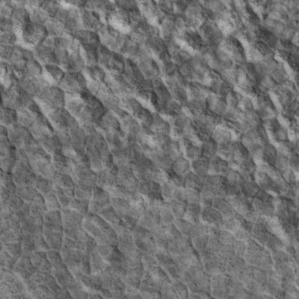
Label: non_frost